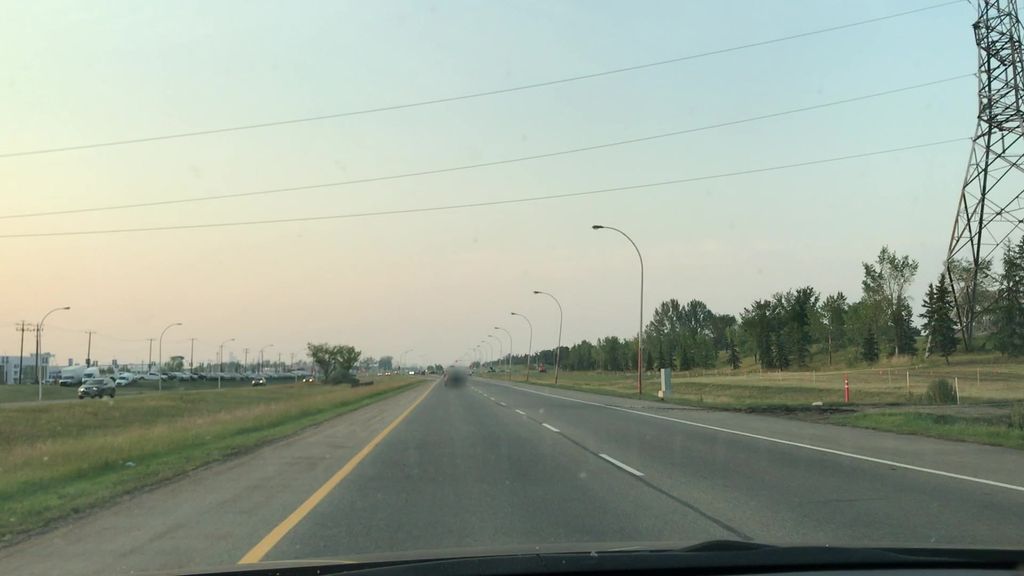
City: edmonton